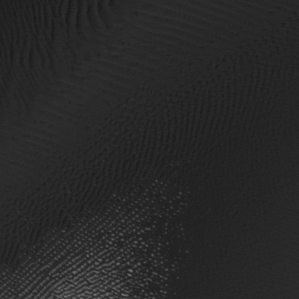
Label: frost